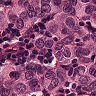
Metastatic tissue present: yes